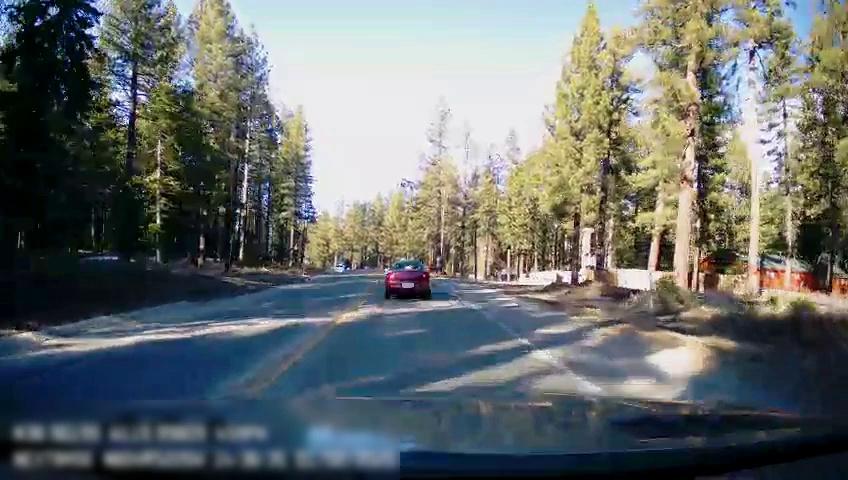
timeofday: Day
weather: Sunny
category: Drivable Space
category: Vehicles | Car
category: Lanes | Opposite Lane
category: Lanes | Current Lane
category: Lanes | Current Lane